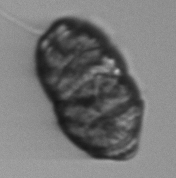
Label: Margalefidinium